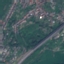
Land use / land cover class: Highway